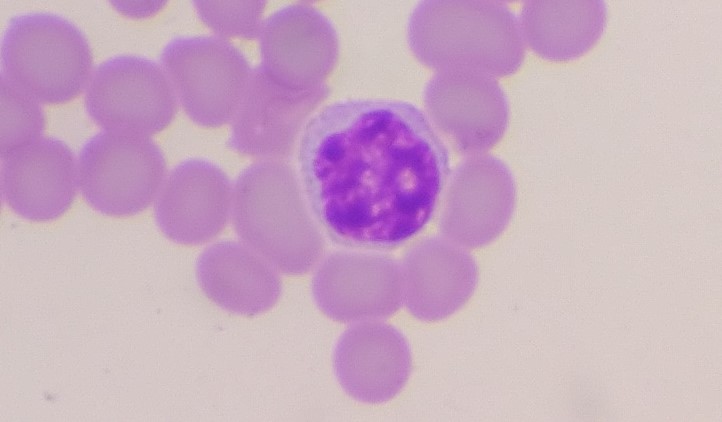
White blood cell type: Lymphocyte